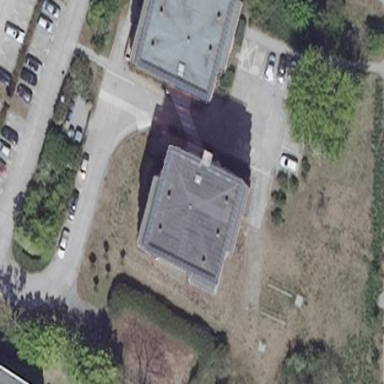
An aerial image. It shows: Residential building with flat grey roof.